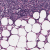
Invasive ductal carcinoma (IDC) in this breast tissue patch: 0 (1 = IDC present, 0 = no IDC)